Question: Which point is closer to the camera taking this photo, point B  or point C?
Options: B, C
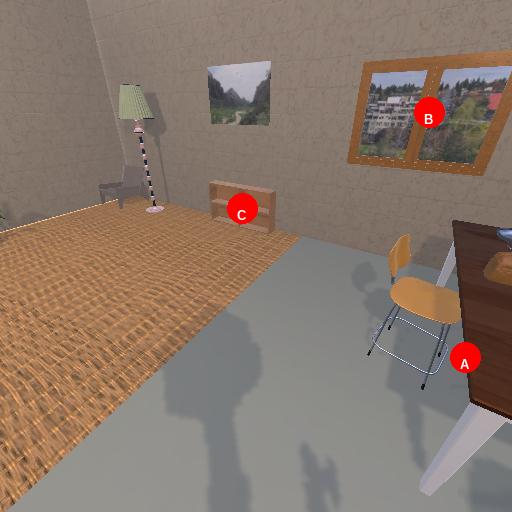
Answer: B